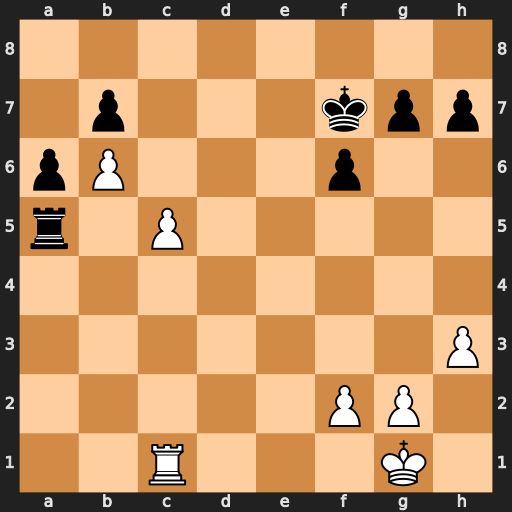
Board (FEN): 8/1p3kpp/pP3p2/r1P5/8/7P/5PP1/2R3K1
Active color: w
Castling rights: -
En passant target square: -
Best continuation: c6 bxc6 Rb1 Rd5 b7